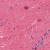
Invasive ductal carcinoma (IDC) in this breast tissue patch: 0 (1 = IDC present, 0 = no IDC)